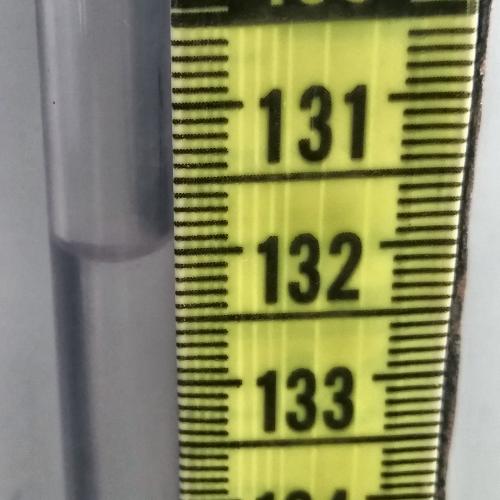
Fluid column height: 132.0 cm